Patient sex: M
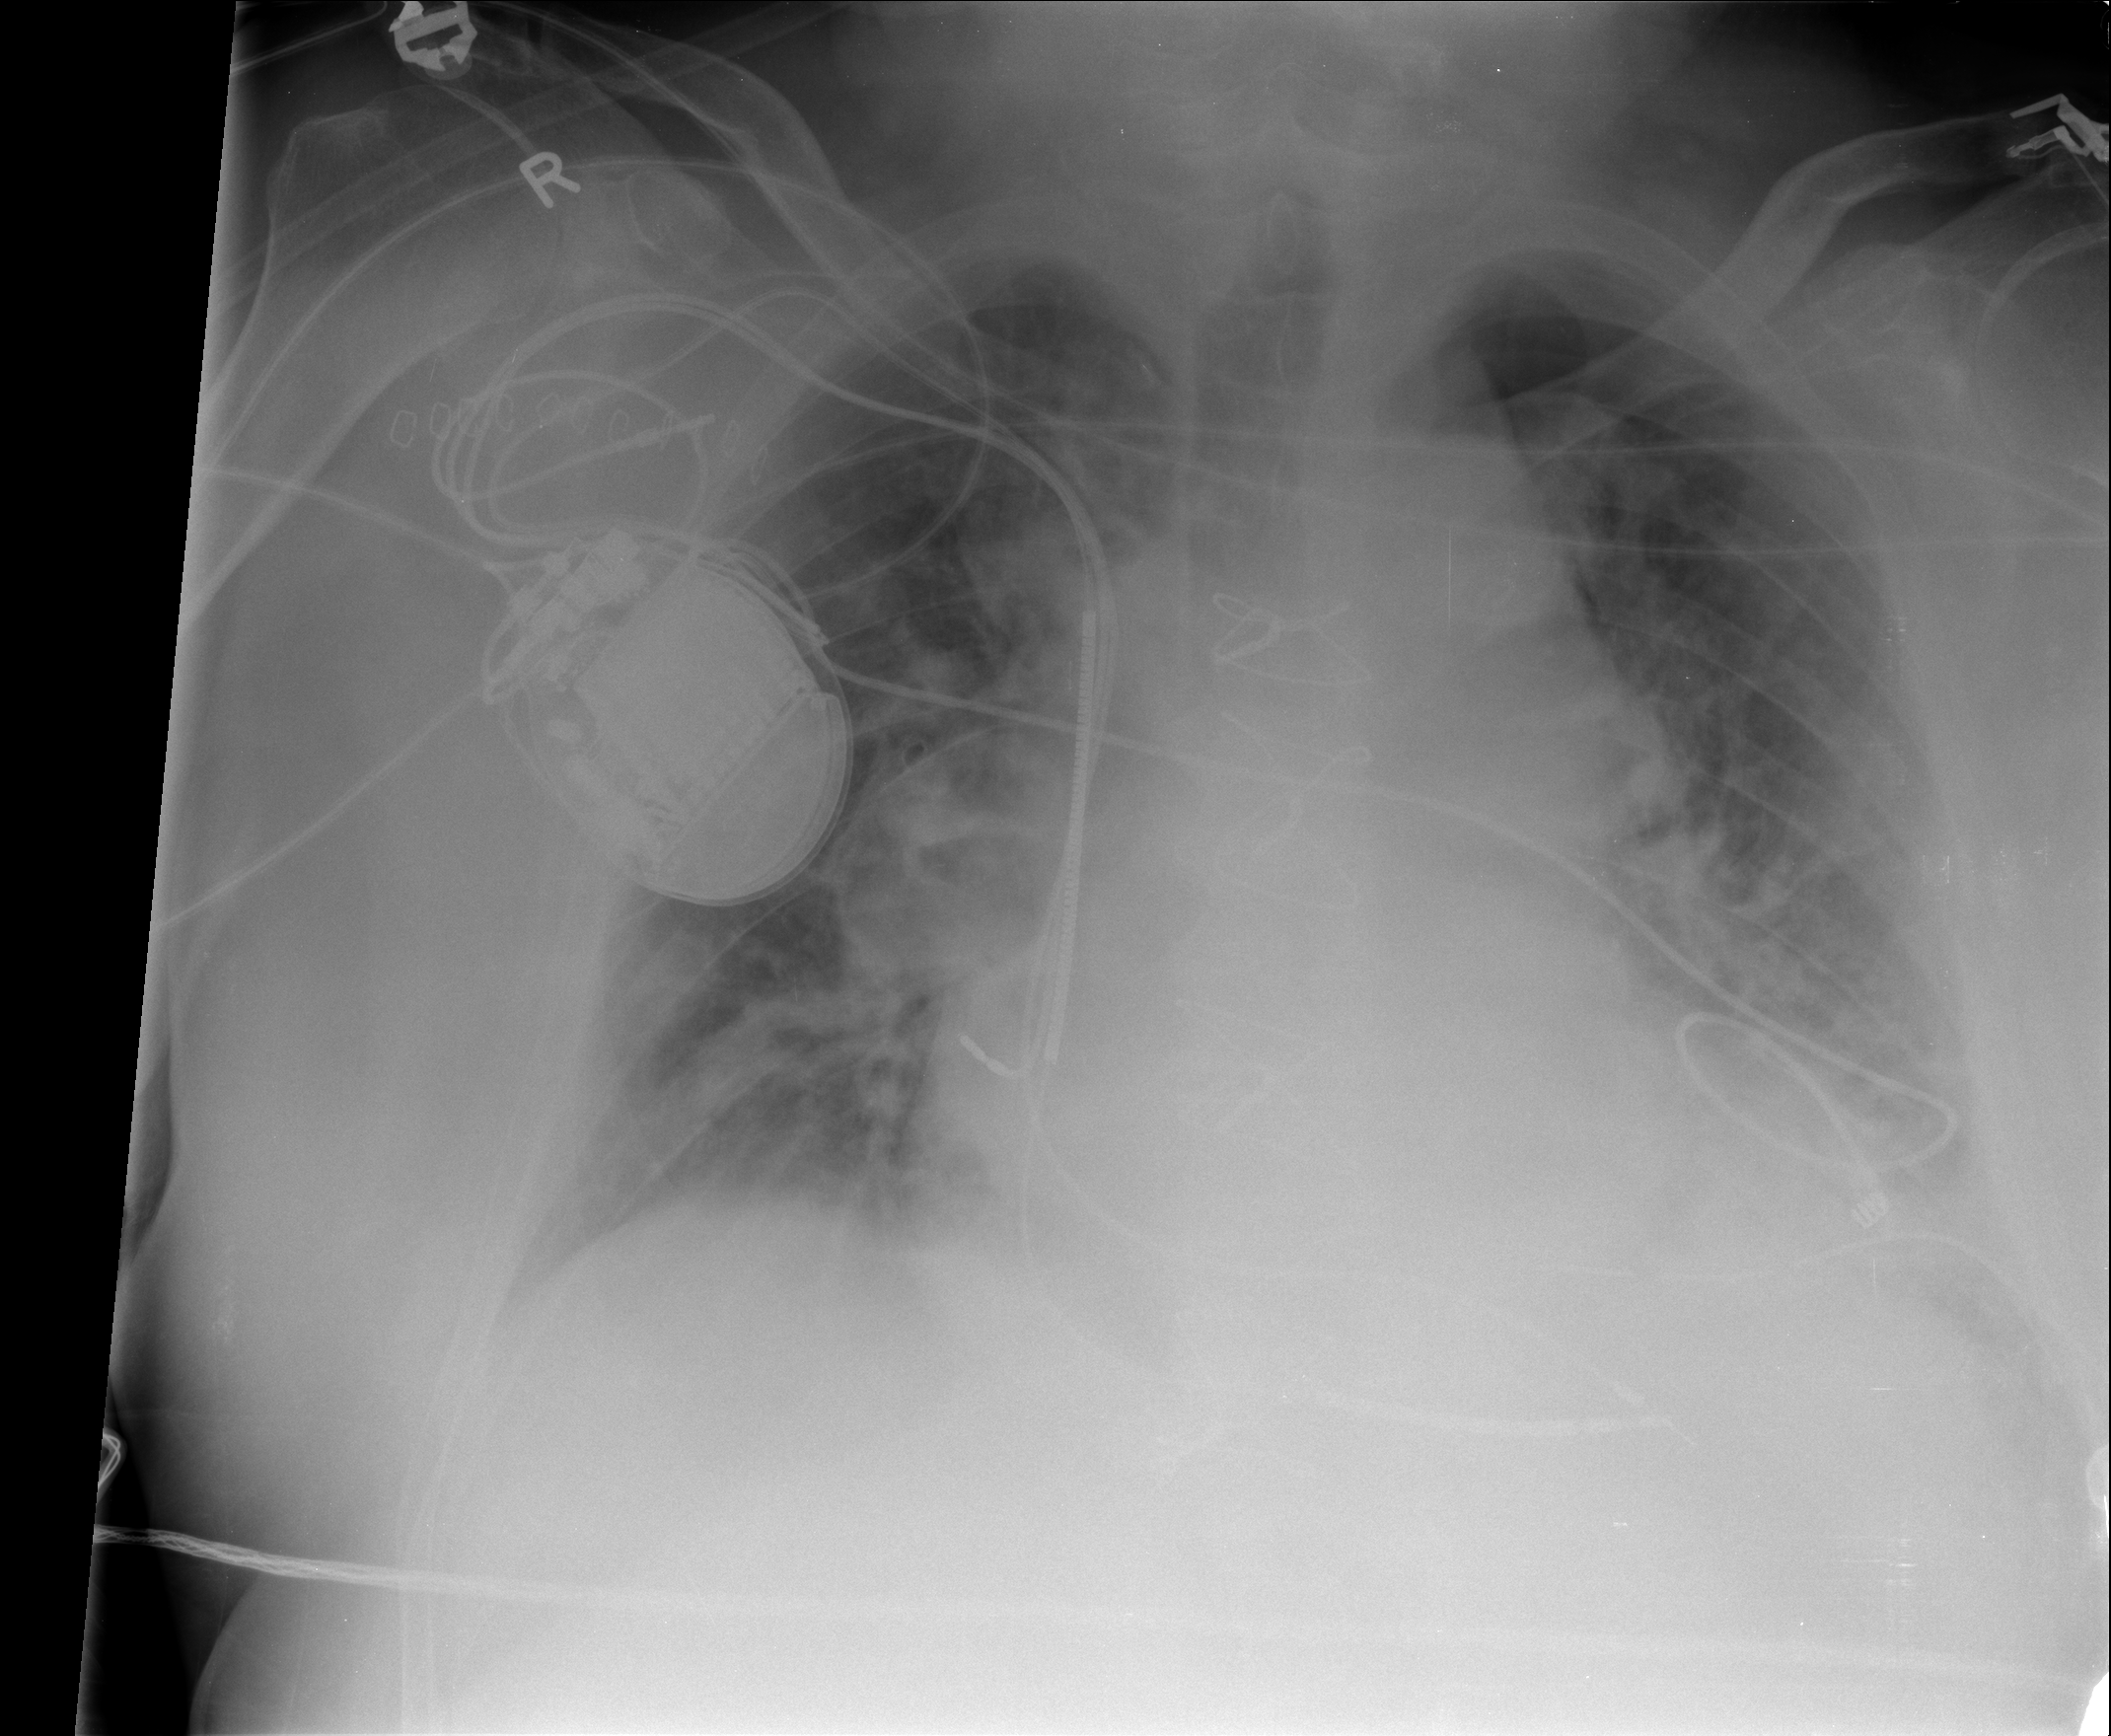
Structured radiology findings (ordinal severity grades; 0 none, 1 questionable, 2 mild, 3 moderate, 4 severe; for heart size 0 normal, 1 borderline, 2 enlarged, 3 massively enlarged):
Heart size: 2
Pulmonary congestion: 2
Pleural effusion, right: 0
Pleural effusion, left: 1
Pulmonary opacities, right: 1
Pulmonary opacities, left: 1
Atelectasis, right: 0
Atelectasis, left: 0